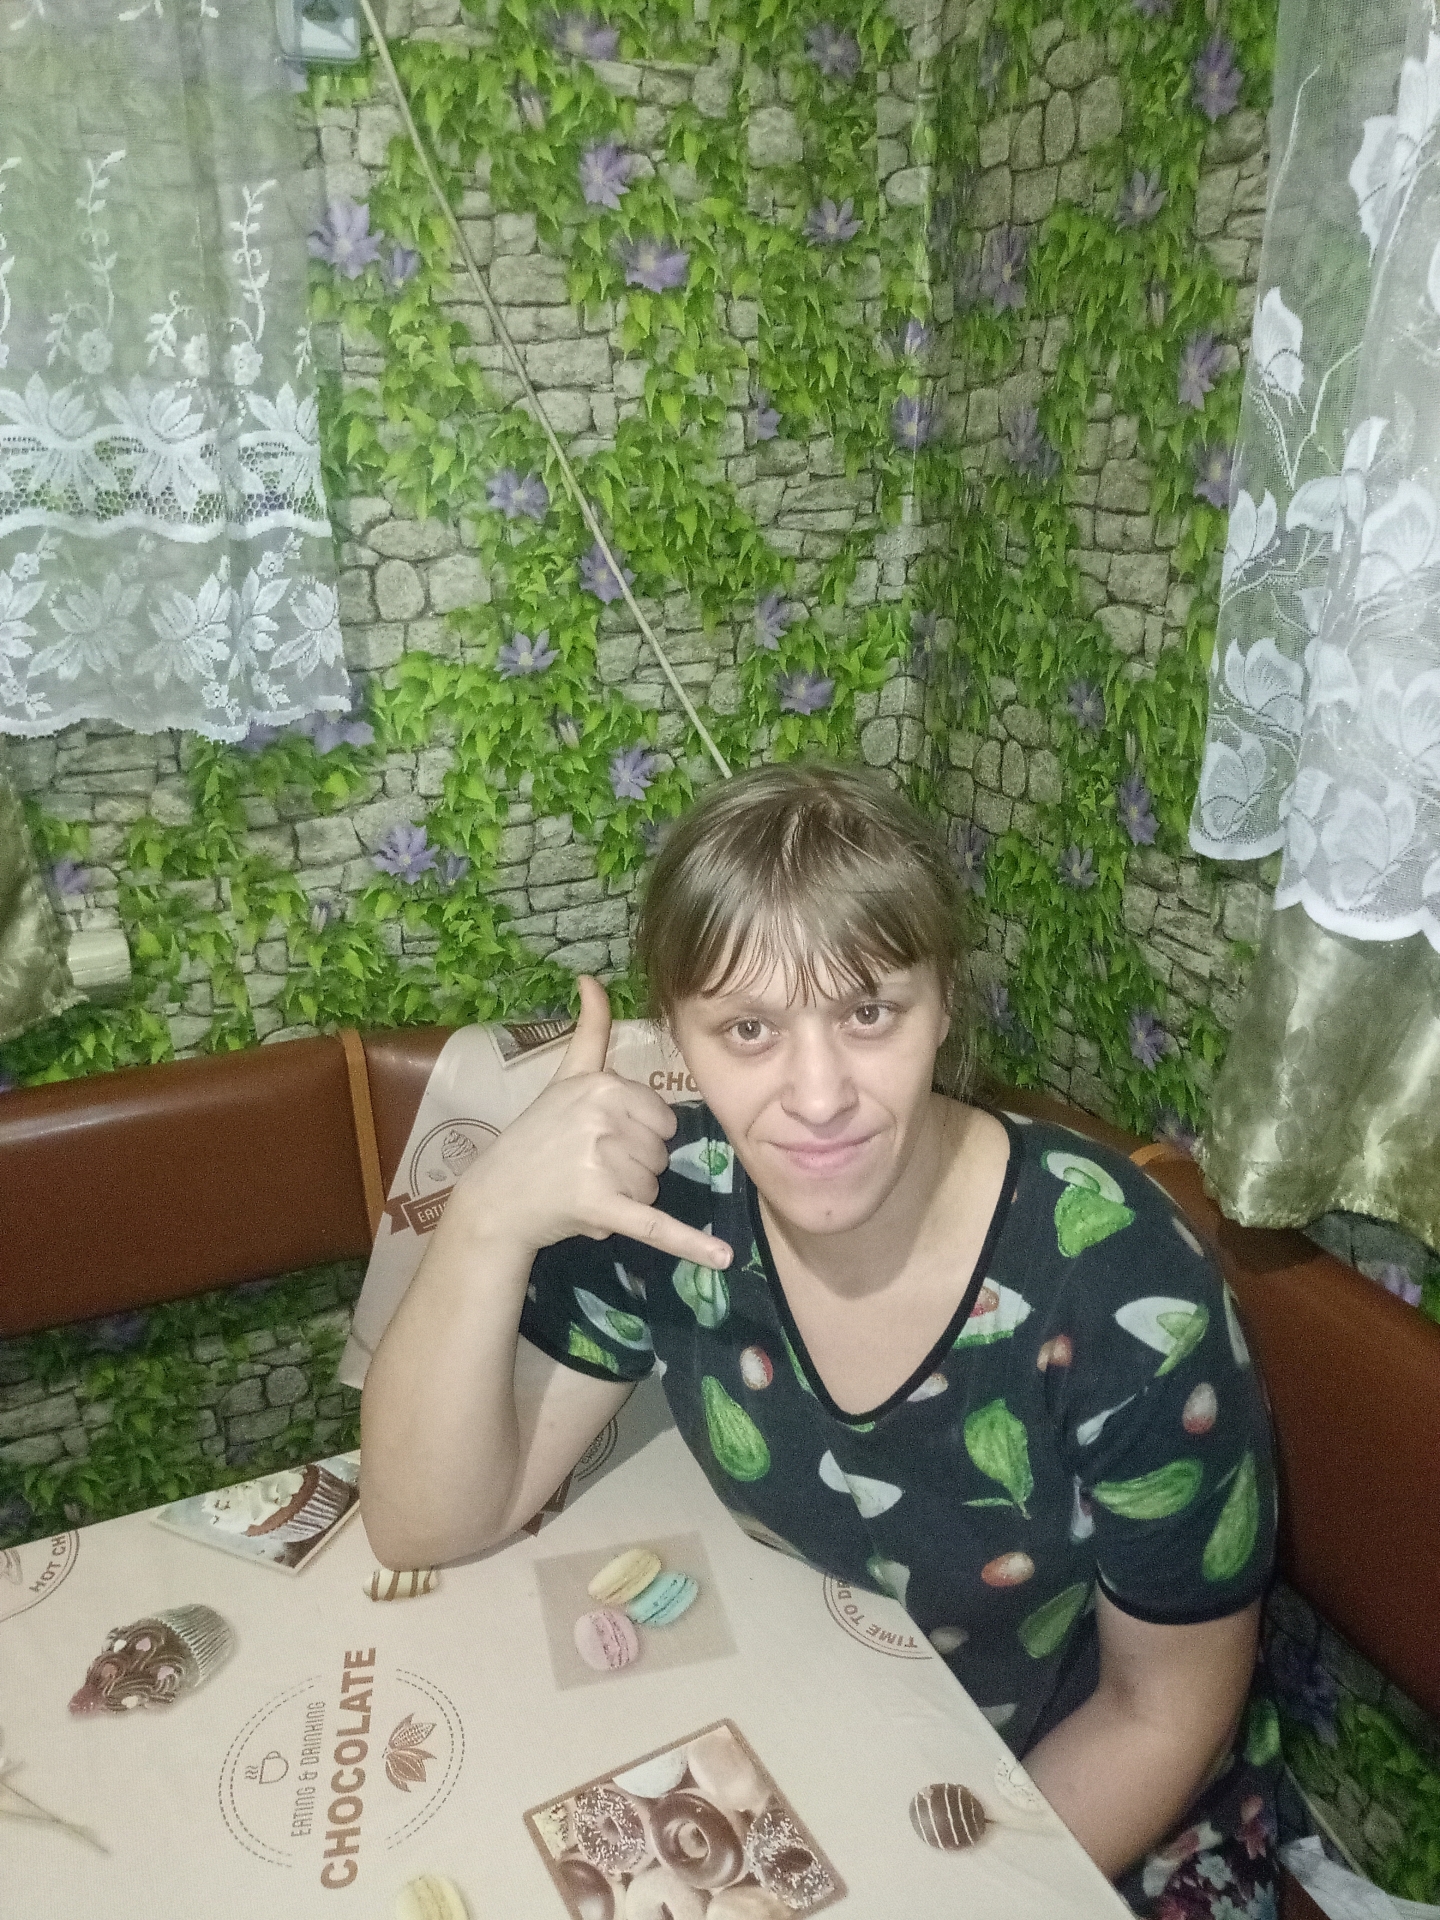
Label: clear